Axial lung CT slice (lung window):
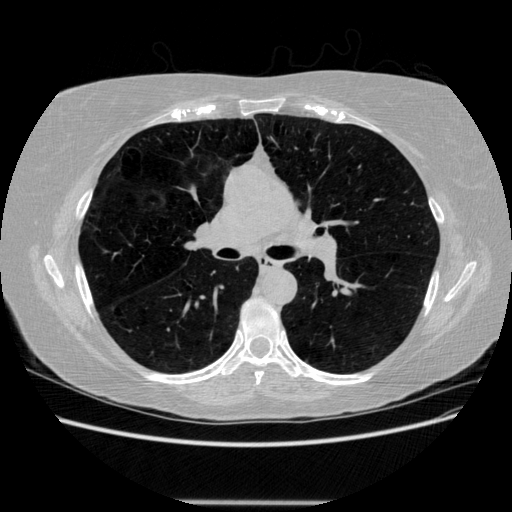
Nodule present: no